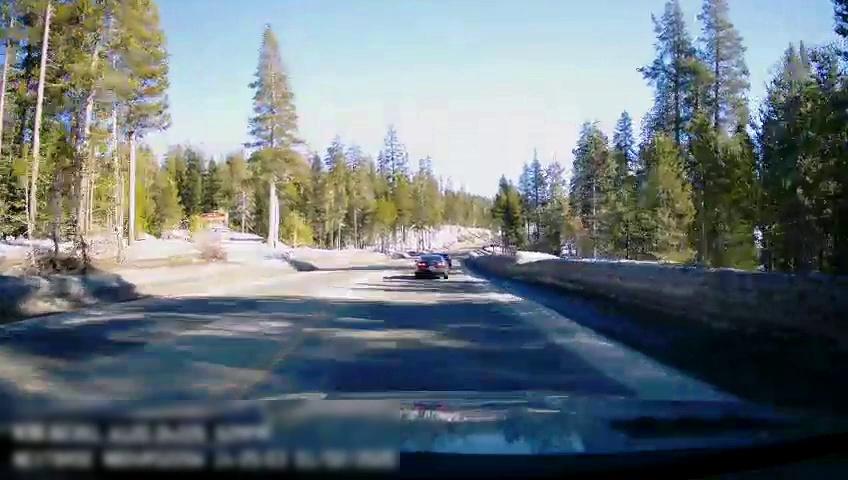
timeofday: Day
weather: Snowy
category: Drivable Space
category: Vehicles | Car
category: Vehicles | Car